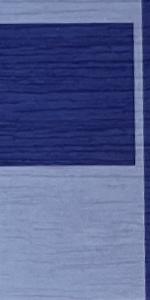
Label: Empty